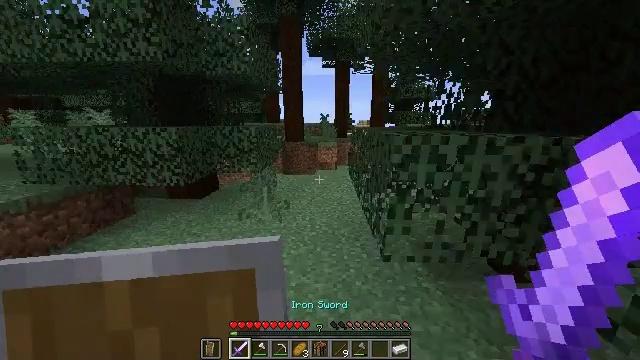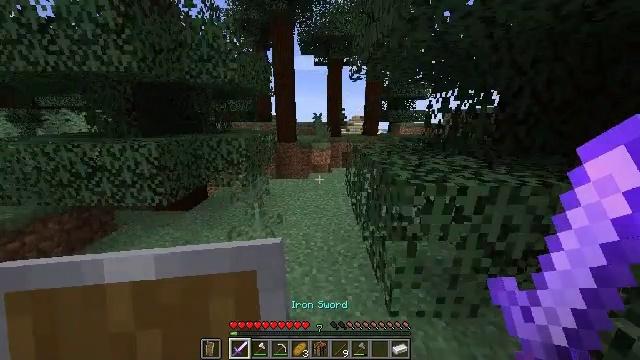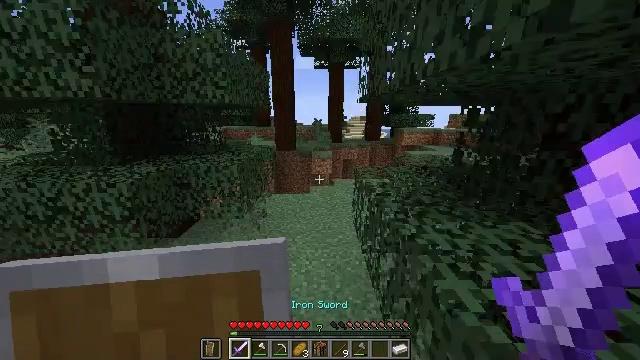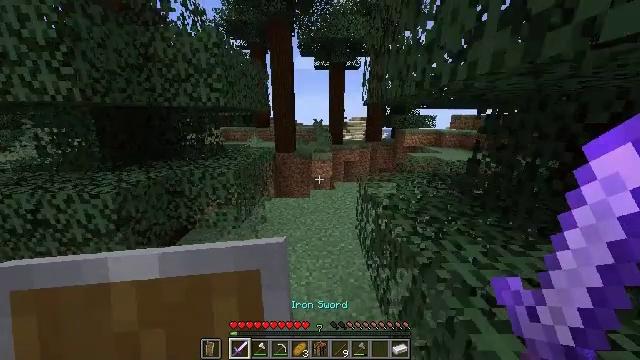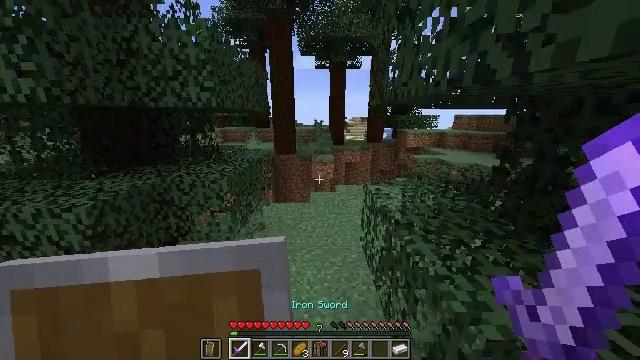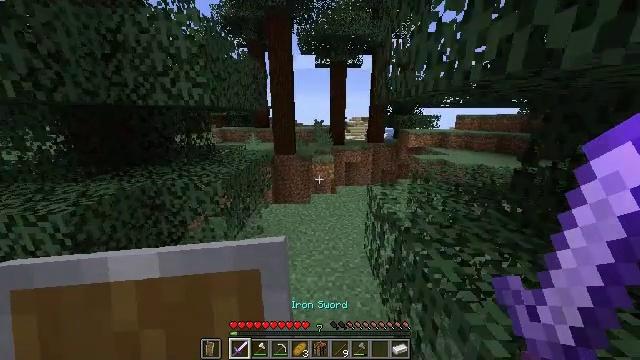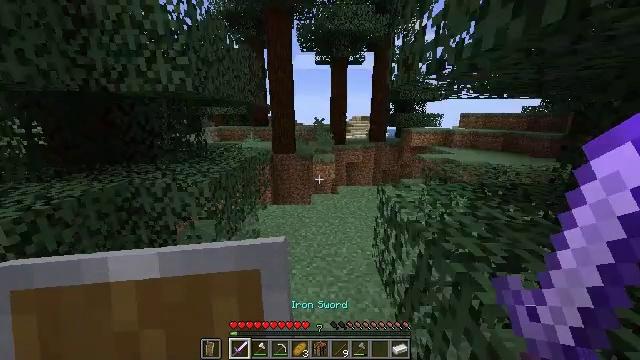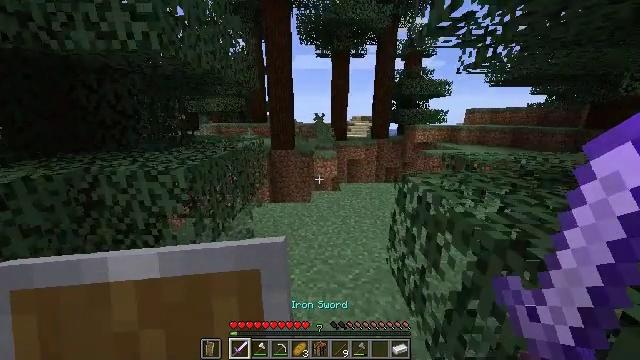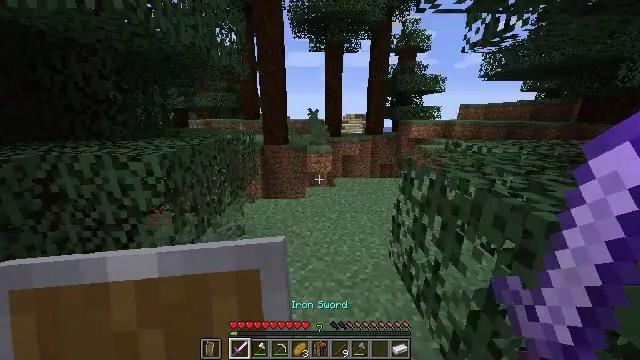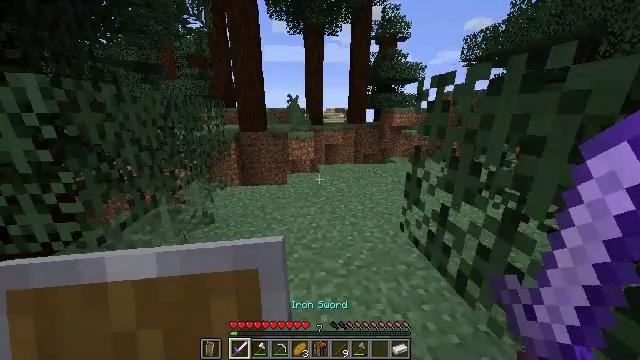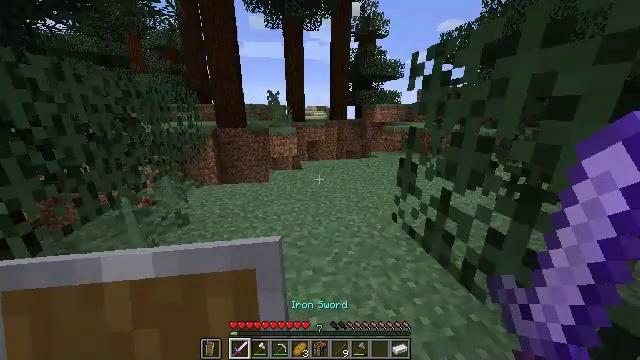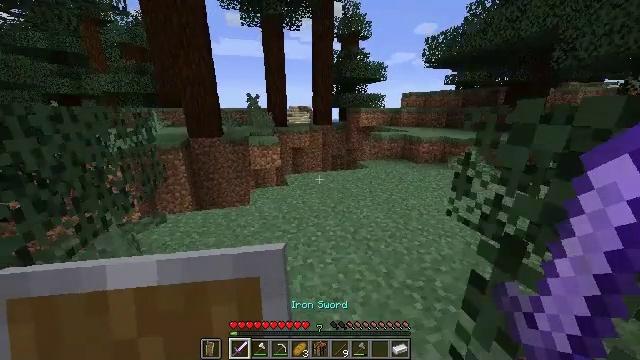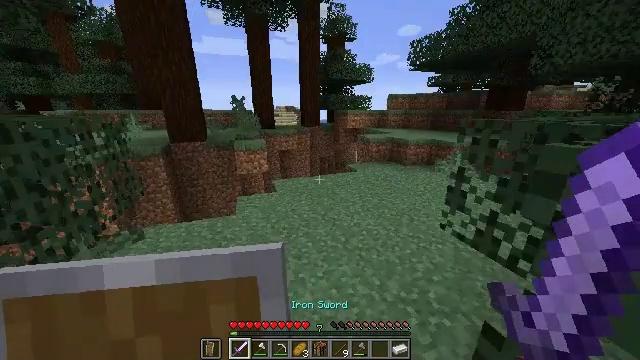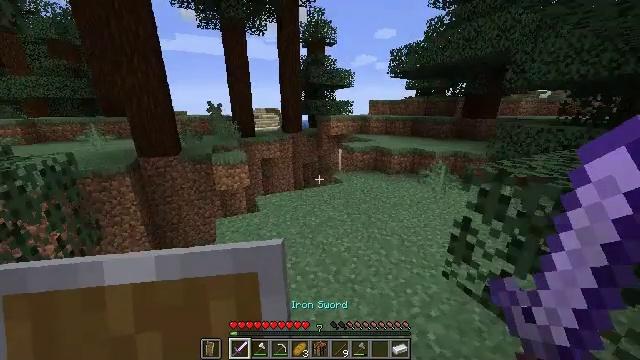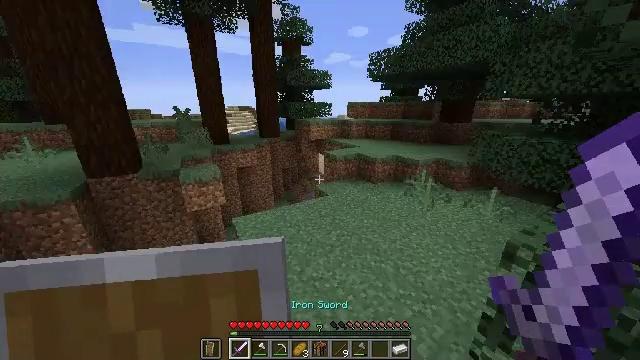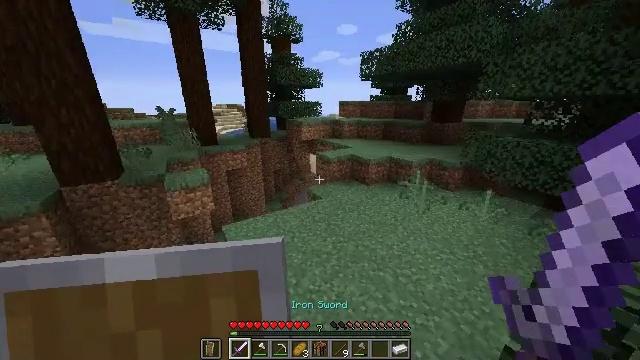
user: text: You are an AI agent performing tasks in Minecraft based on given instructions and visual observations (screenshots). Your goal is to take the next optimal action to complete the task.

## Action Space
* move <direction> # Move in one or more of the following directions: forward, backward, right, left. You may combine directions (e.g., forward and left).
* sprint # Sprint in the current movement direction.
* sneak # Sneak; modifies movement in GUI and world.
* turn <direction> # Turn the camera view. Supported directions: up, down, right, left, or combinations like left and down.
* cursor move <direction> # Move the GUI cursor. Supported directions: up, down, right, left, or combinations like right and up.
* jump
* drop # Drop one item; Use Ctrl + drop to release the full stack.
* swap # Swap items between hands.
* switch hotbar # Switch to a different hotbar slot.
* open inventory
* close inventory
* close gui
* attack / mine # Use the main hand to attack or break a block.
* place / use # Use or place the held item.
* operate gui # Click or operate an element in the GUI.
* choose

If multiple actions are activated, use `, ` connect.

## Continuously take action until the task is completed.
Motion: motion action
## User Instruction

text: Collect spruce leaves for landscaping.
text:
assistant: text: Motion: move forward, turn right and down, jump
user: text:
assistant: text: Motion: move forward, jump
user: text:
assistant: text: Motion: move forward, jump
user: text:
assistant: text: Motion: move forward, jump
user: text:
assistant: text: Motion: move forward, jump
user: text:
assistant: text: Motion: move forward, jump
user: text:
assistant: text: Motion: move forward, jump
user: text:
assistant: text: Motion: move forward, turn right, jump
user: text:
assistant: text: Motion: move forward, turn right and down, jump
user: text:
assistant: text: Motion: move forward, turn right, jump
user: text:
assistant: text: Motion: move forward, sprint, turn right, jump
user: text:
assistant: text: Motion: move forward, sprint, turn right, jump
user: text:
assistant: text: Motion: move forward, sprint, turn right, jump
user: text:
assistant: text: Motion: move forward, sprint, turn right, jump
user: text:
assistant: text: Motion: move forward, sprint, turn right, jump
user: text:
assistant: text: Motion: move forward, sprint, turn right, jump
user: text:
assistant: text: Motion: move forward, sprint, jump
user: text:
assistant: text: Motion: move forward, sprint, turn right, jump
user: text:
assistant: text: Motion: move forward, sprint, turn right, jump
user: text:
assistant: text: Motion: move forward, sprint, turn right and down, jump
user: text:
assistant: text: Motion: move forward, sprint, turn right and down, jump
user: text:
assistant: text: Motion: move forward, sprint, turn right and down, jump
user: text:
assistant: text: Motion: move forward, sprint, turn right
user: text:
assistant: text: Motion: move forward, sprint, turn right
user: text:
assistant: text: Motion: move forward, sprint
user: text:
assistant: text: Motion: move forward, sprint, turn up
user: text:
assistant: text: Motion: move forward, sprint, turn up
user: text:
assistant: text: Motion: move forward, sprint, turn up
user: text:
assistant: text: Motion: move forward, sprint, turn up
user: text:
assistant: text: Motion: move forward, sprint, turn up